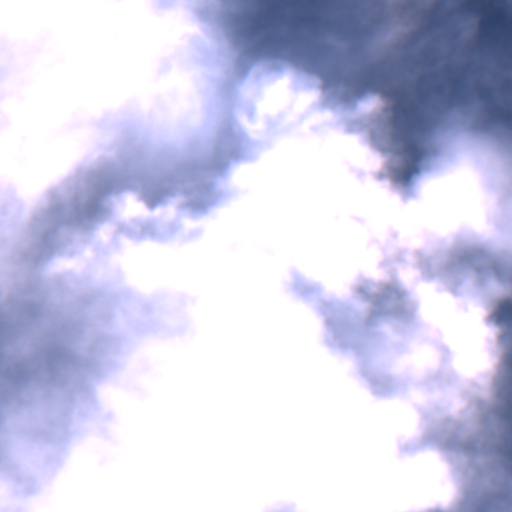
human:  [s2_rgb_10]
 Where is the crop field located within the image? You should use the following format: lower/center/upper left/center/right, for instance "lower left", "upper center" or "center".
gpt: The crop field is located in the upper left of the image.
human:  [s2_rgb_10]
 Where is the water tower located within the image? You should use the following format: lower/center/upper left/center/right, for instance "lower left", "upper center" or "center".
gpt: The water tower is located in the upper left of the image.
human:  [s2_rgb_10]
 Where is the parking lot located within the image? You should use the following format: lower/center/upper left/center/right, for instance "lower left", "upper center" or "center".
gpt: There is no parking lot in the image.